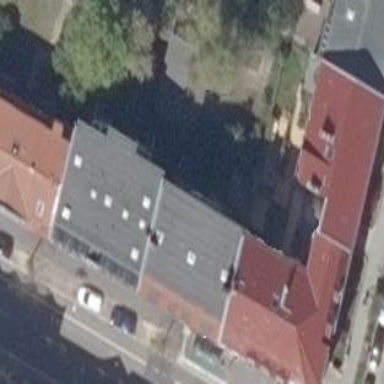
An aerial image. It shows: Building with apartments featuring red saltbox roof made of roof tiles.